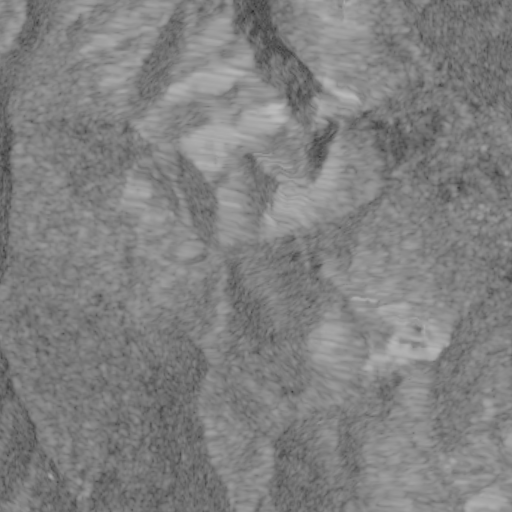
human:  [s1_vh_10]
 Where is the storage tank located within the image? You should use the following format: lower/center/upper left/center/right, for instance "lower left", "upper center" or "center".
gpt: The storage tank is located in the lower center of the image.
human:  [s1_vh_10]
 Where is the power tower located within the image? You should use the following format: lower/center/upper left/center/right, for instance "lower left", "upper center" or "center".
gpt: There is no power tower in the image.

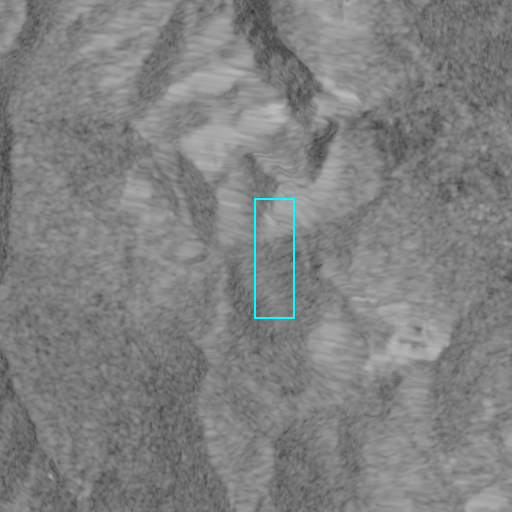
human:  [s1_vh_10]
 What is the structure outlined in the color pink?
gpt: There is no pink outline.
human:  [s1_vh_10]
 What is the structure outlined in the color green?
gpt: There is no structure outlined in green.